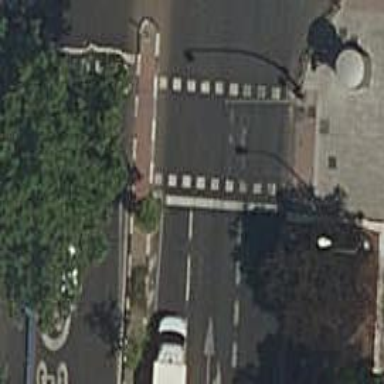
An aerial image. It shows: Road with traffic signals and zebra crossing with traffic signals.